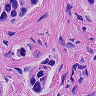
Metastatic tissue present: yes